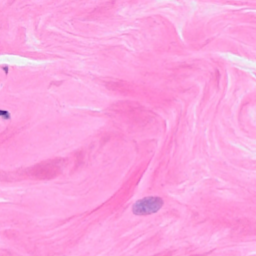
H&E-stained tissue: Breast